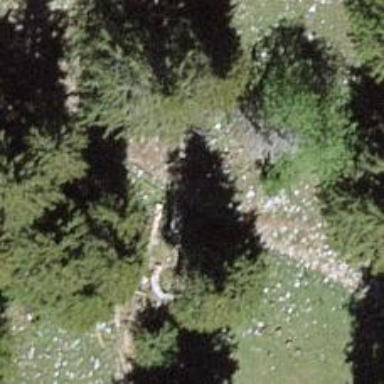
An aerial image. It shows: Path on the ground.